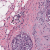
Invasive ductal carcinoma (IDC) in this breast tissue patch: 0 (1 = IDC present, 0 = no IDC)